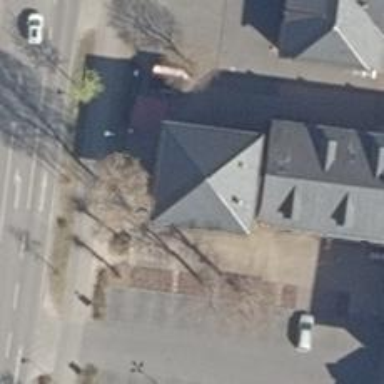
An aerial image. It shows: Fast food establishment.